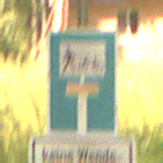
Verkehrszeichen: SackgasseRadverkehrFussgaengerDurchlaessig
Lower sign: HinweisGeaenderteVorfahrtVerkehrsfuehrungVerkehrsregelung3
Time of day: Midday
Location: Outdoor (Nature)
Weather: PartlyCloudy
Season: NotSpecified
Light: Natural